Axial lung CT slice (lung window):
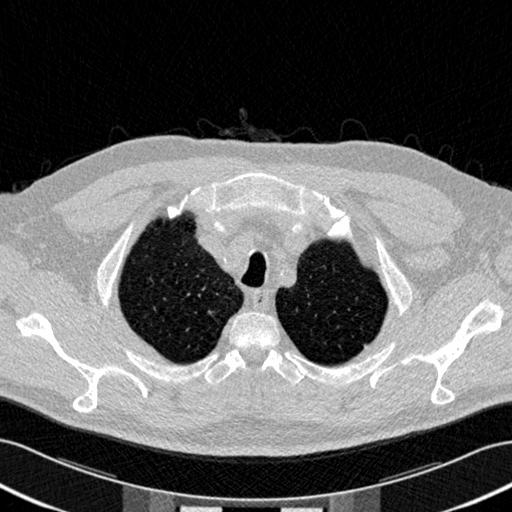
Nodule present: no